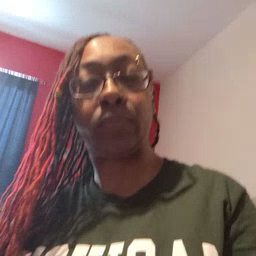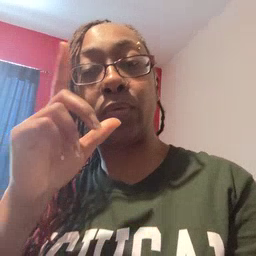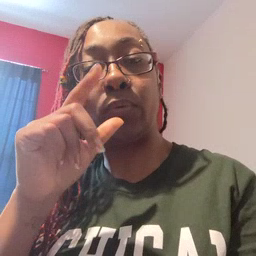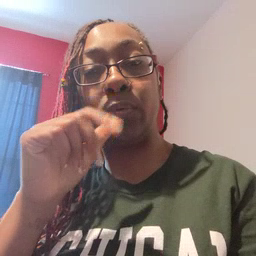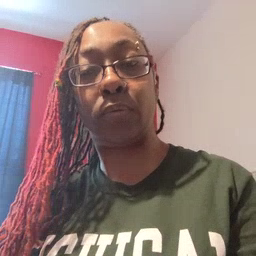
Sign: who